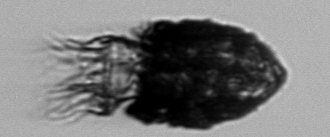
Label: Stenosemella_pacifica